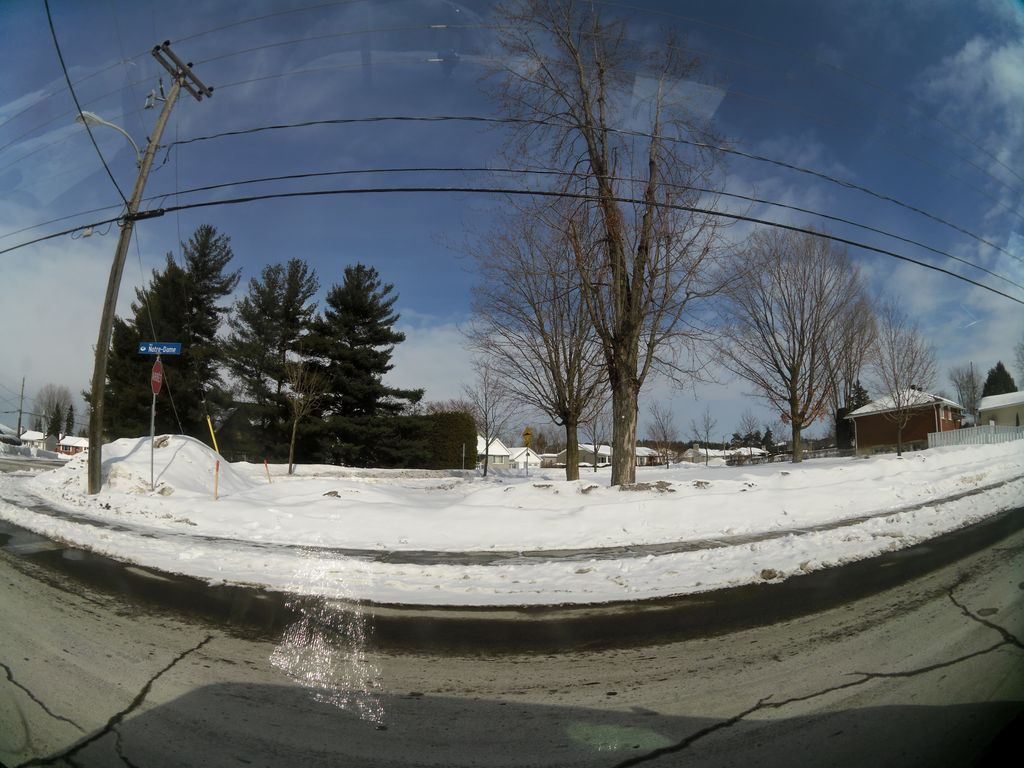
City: ottawa-gatineau